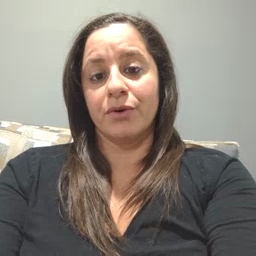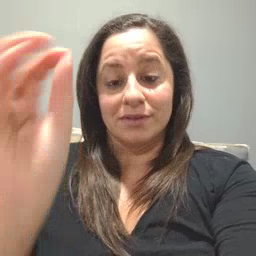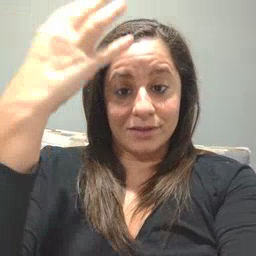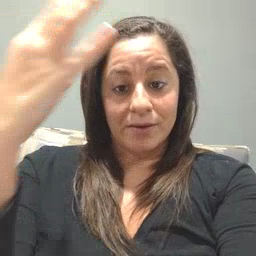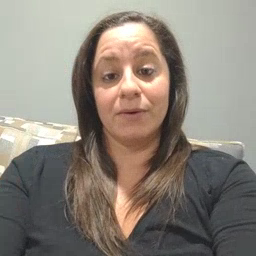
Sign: sun